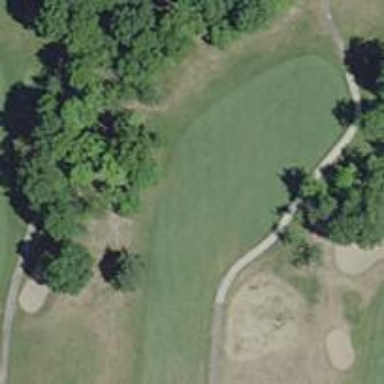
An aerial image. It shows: View of golf hole.